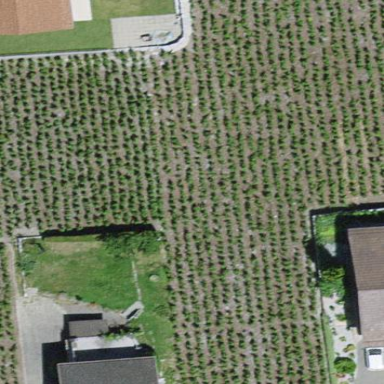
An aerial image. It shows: Vineyard growing grapes.